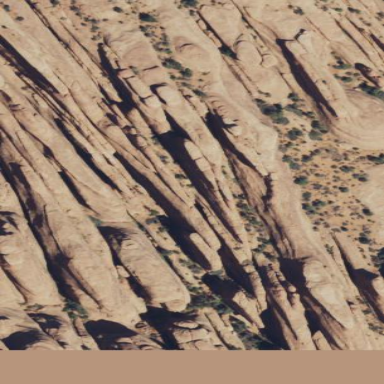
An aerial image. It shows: Cliff in nature.